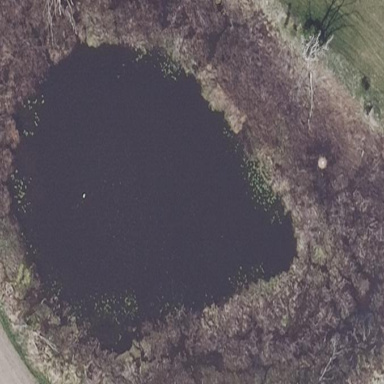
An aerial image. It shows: Lake with natural water.